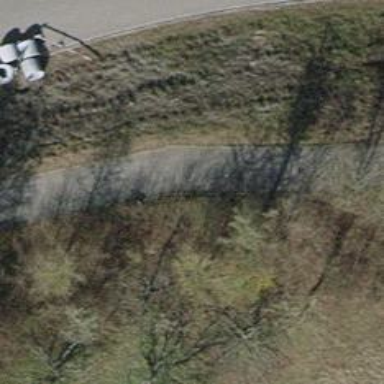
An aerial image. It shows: Asphalt footway.